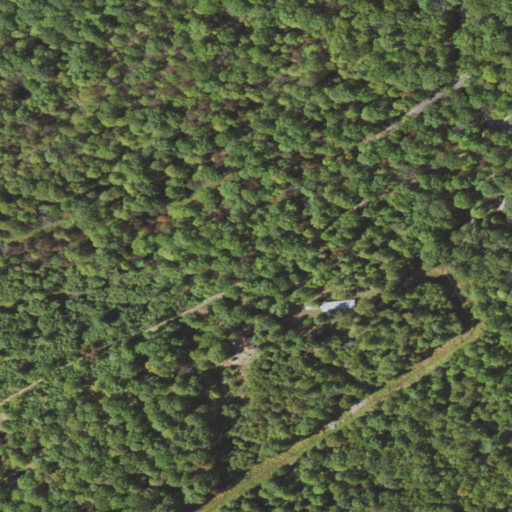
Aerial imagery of ridge(s) in Pennsylvania named Gettis Ridge containing deciduous forest, open development, and shrub